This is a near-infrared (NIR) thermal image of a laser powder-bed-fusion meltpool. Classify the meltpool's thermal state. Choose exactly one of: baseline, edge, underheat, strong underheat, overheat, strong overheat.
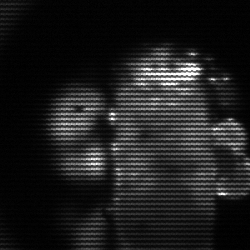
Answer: strong underheat